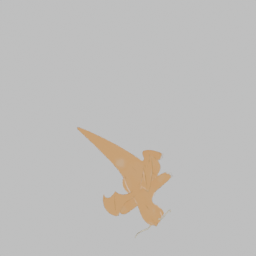
Label: animals